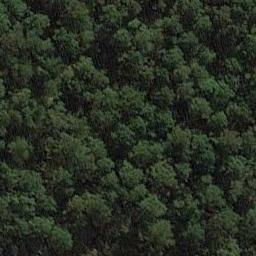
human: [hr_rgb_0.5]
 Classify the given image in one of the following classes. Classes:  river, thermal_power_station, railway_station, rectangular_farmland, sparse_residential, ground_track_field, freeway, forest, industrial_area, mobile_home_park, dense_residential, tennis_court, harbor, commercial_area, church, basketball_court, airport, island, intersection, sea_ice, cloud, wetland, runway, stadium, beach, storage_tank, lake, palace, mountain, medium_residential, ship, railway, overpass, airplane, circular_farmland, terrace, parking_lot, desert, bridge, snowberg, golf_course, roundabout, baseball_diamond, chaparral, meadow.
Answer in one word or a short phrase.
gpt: forest